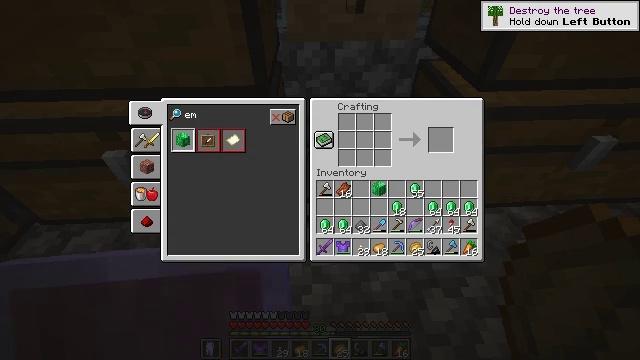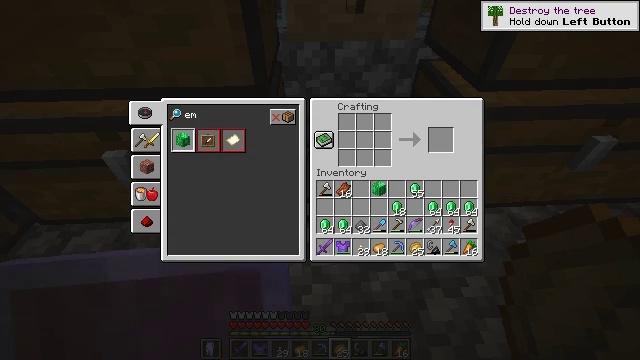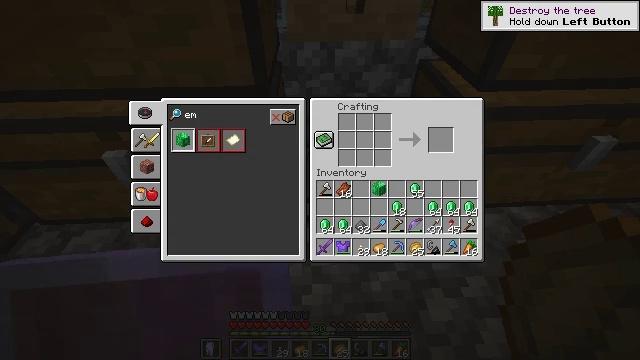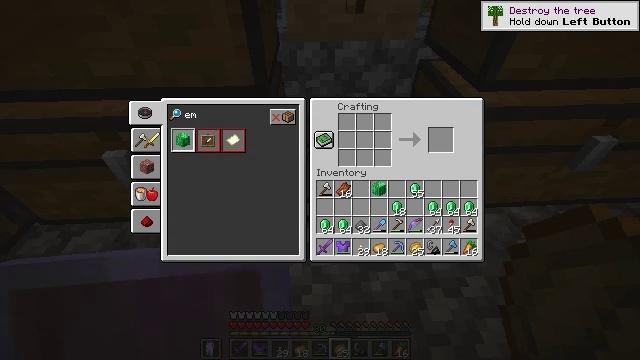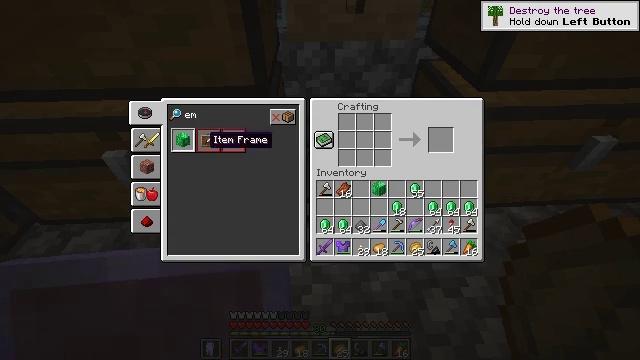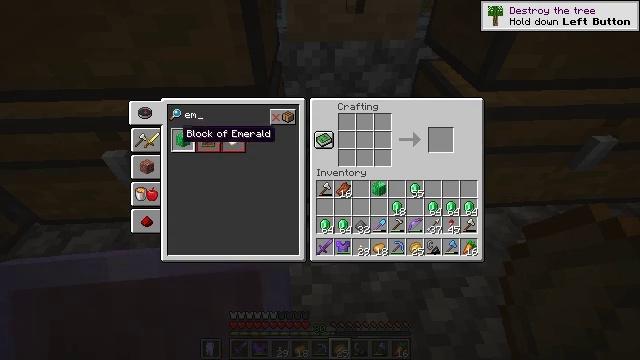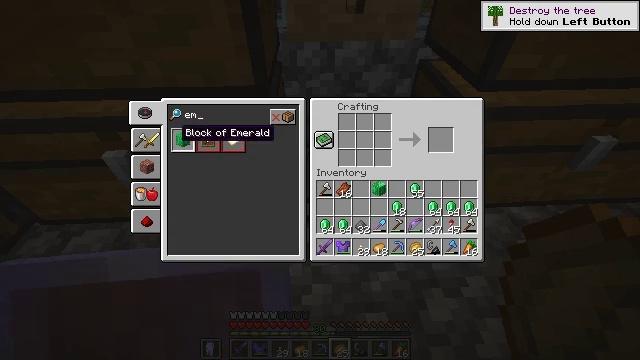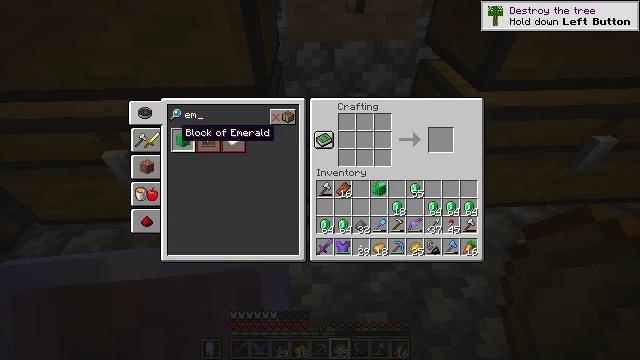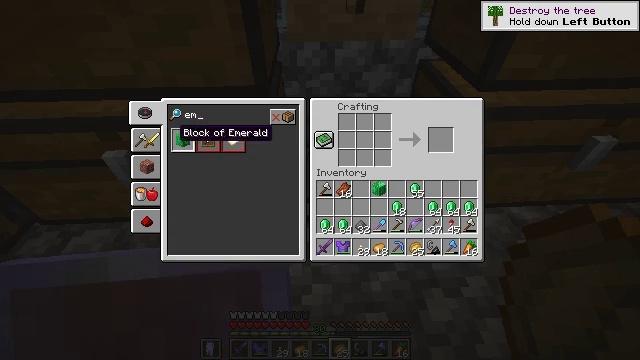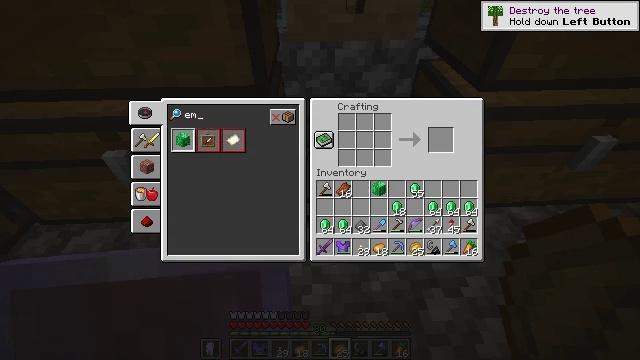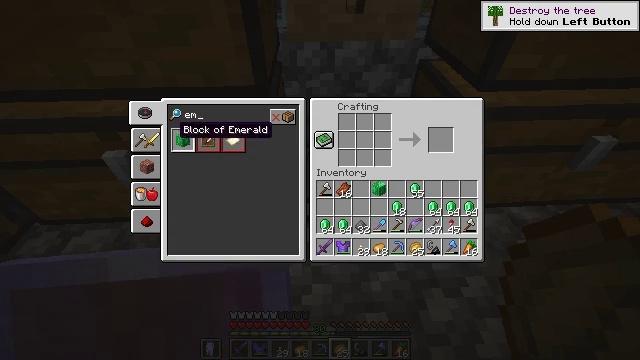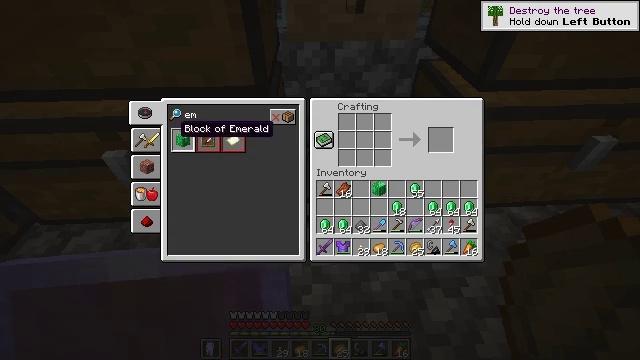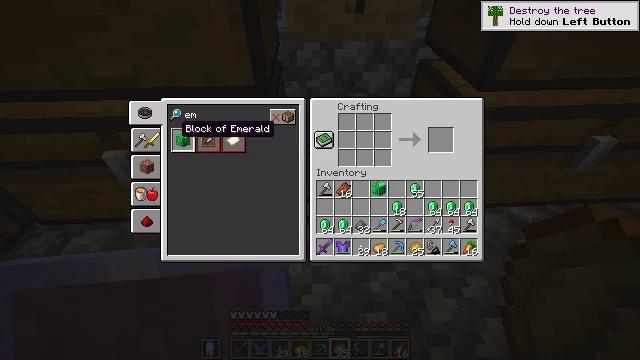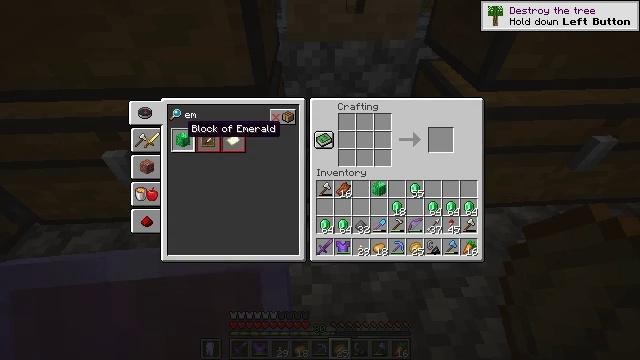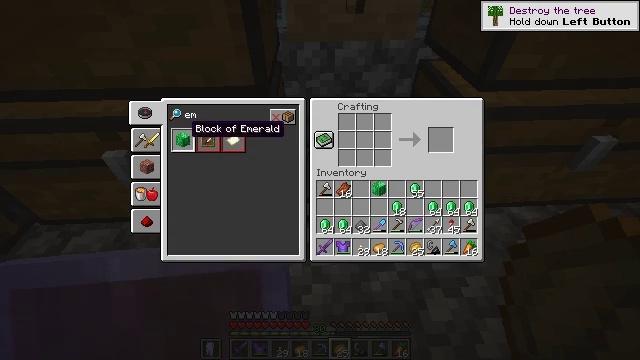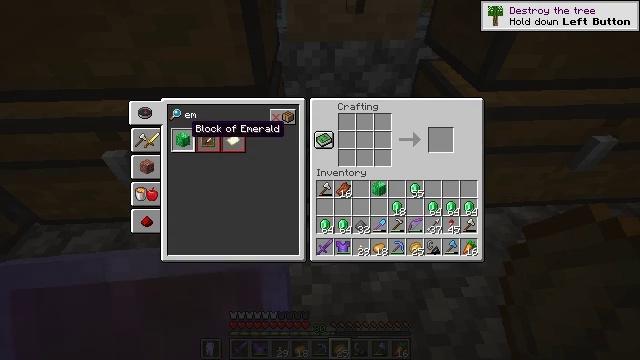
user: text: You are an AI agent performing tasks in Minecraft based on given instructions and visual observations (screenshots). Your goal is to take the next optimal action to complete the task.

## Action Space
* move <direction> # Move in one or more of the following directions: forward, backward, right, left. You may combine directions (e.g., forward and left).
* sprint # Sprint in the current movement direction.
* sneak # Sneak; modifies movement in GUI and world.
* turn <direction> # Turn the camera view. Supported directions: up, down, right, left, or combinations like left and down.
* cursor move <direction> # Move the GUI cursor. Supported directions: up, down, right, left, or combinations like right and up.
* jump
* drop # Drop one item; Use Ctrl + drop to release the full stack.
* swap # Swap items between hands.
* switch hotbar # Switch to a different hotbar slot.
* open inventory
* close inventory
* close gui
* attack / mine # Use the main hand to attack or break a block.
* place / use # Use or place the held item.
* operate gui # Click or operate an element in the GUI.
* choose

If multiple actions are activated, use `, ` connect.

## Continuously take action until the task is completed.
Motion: motion action
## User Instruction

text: Form an emerald block in the crafting table.
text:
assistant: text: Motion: sneak
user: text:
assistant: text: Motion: sneak, cursor move left
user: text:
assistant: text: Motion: sneak, cursor move left
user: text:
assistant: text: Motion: sneak, cursor move left
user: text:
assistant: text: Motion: sneak, cursor move left
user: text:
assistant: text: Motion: sneak
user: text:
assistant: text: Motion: sneak
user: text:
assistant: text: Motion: sneak
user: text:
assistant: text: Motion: sneak
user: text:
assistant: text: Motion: sneak
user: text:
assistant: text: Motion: sneak
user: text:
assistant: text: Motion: sneak
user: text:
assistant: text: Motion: sneak
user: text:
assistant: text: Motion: sneak
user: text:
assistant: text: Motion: sneak, operate gui
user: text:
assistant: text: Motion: sneak, operate gui
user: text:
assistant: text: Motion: sneak, operate gui
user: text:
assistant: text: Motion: sneak
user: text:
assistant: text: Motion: sneak, cursor move right
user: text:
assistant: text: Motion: sneak, cursor move right
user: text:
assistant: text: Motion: sneak, cursor move right
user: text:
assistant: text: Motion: sneak, cursor move right
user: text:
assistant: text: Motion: sneak, cursor move right
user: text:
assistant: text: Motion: sneak, cursor move right
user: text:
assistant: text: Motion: sneak, cursor move right
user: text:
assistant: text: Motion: sneak, cursor move right
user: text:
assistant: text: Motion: sneak, cursor move right
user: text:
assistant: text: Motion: sneak
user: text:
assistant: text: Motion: no_op
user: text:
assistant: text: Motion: no_op